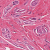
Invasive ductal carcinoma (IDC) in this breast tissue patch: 0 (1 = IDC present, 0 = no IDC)